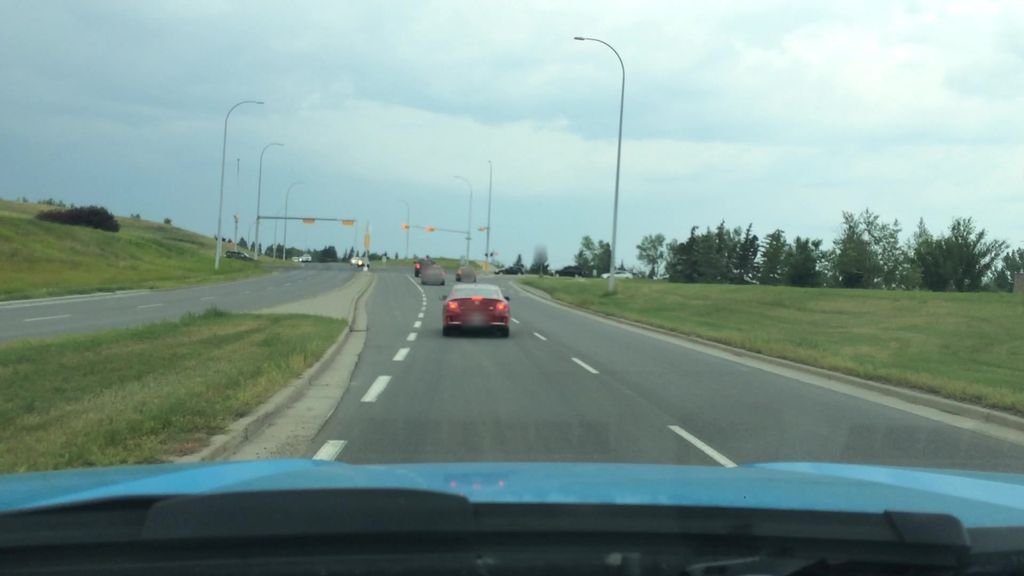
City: calgary